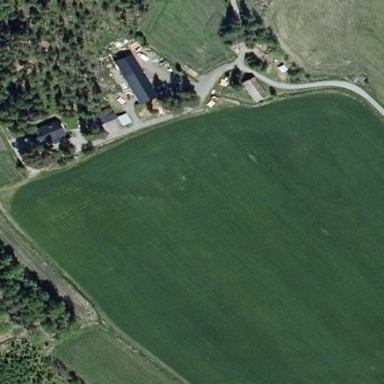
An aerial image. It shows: Farmyard area.